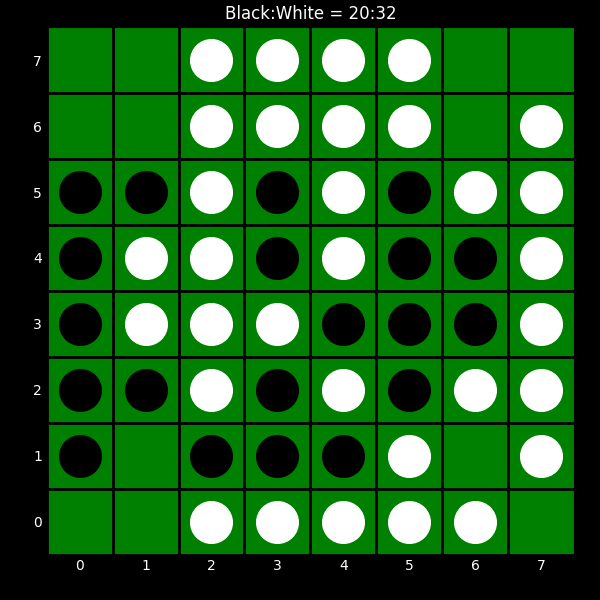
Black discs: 20
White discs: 32